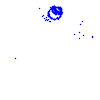
Particle: pion